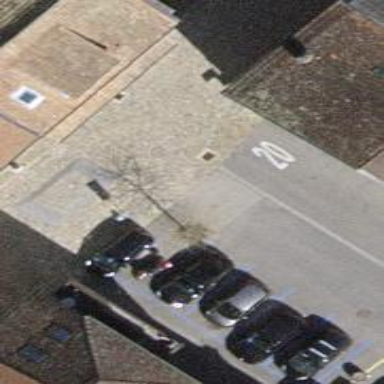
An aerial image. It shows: Residential road with cobblestone surface.